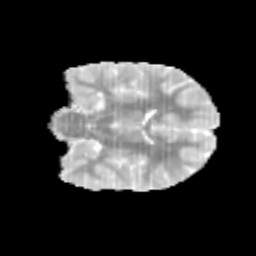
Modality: MD
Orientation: coronal
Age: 9
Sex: female
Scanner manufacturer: siemens
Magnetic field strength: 3 T
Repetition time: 3.8 s
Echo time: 0.07 s